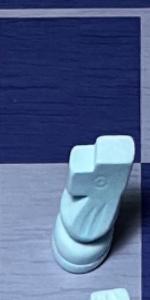
Label: Knight_White